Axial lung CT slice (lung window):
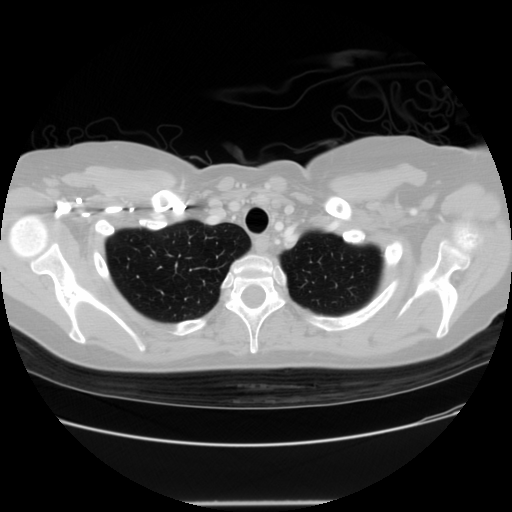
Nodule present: no